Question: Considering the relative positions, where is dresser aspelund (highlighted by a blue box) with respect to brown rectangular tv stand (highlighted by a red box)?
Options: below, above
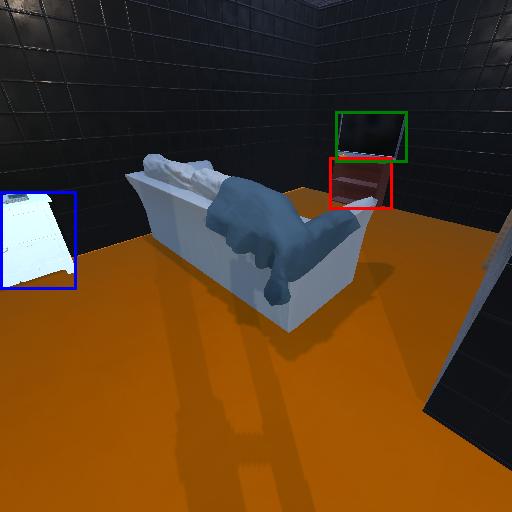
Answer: below